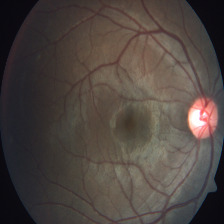
Diabetic retinopathy grade: Severe